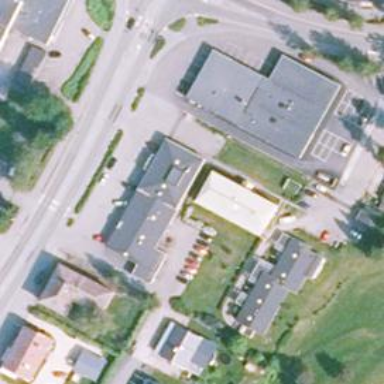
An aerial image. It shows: Pharmacy providing healthcare services.